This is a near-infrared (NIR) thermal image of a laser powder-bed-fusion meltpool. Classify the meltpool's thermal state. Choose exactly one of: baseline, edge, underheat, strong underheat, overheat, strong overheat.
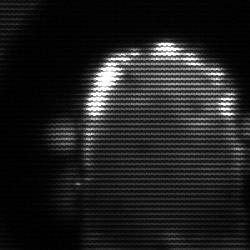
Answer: baseline